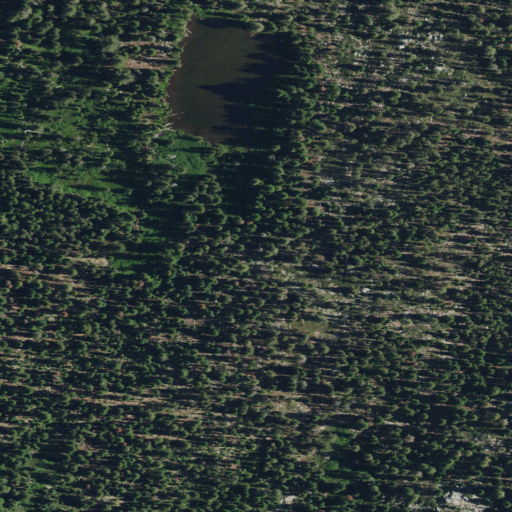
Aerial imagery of bench in California named Eagle Creek Benches containing evergreen forest, woody wetlands, and open water